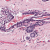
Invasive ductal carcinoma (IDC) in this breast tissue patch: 0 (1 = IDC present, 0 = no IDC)